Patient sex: F
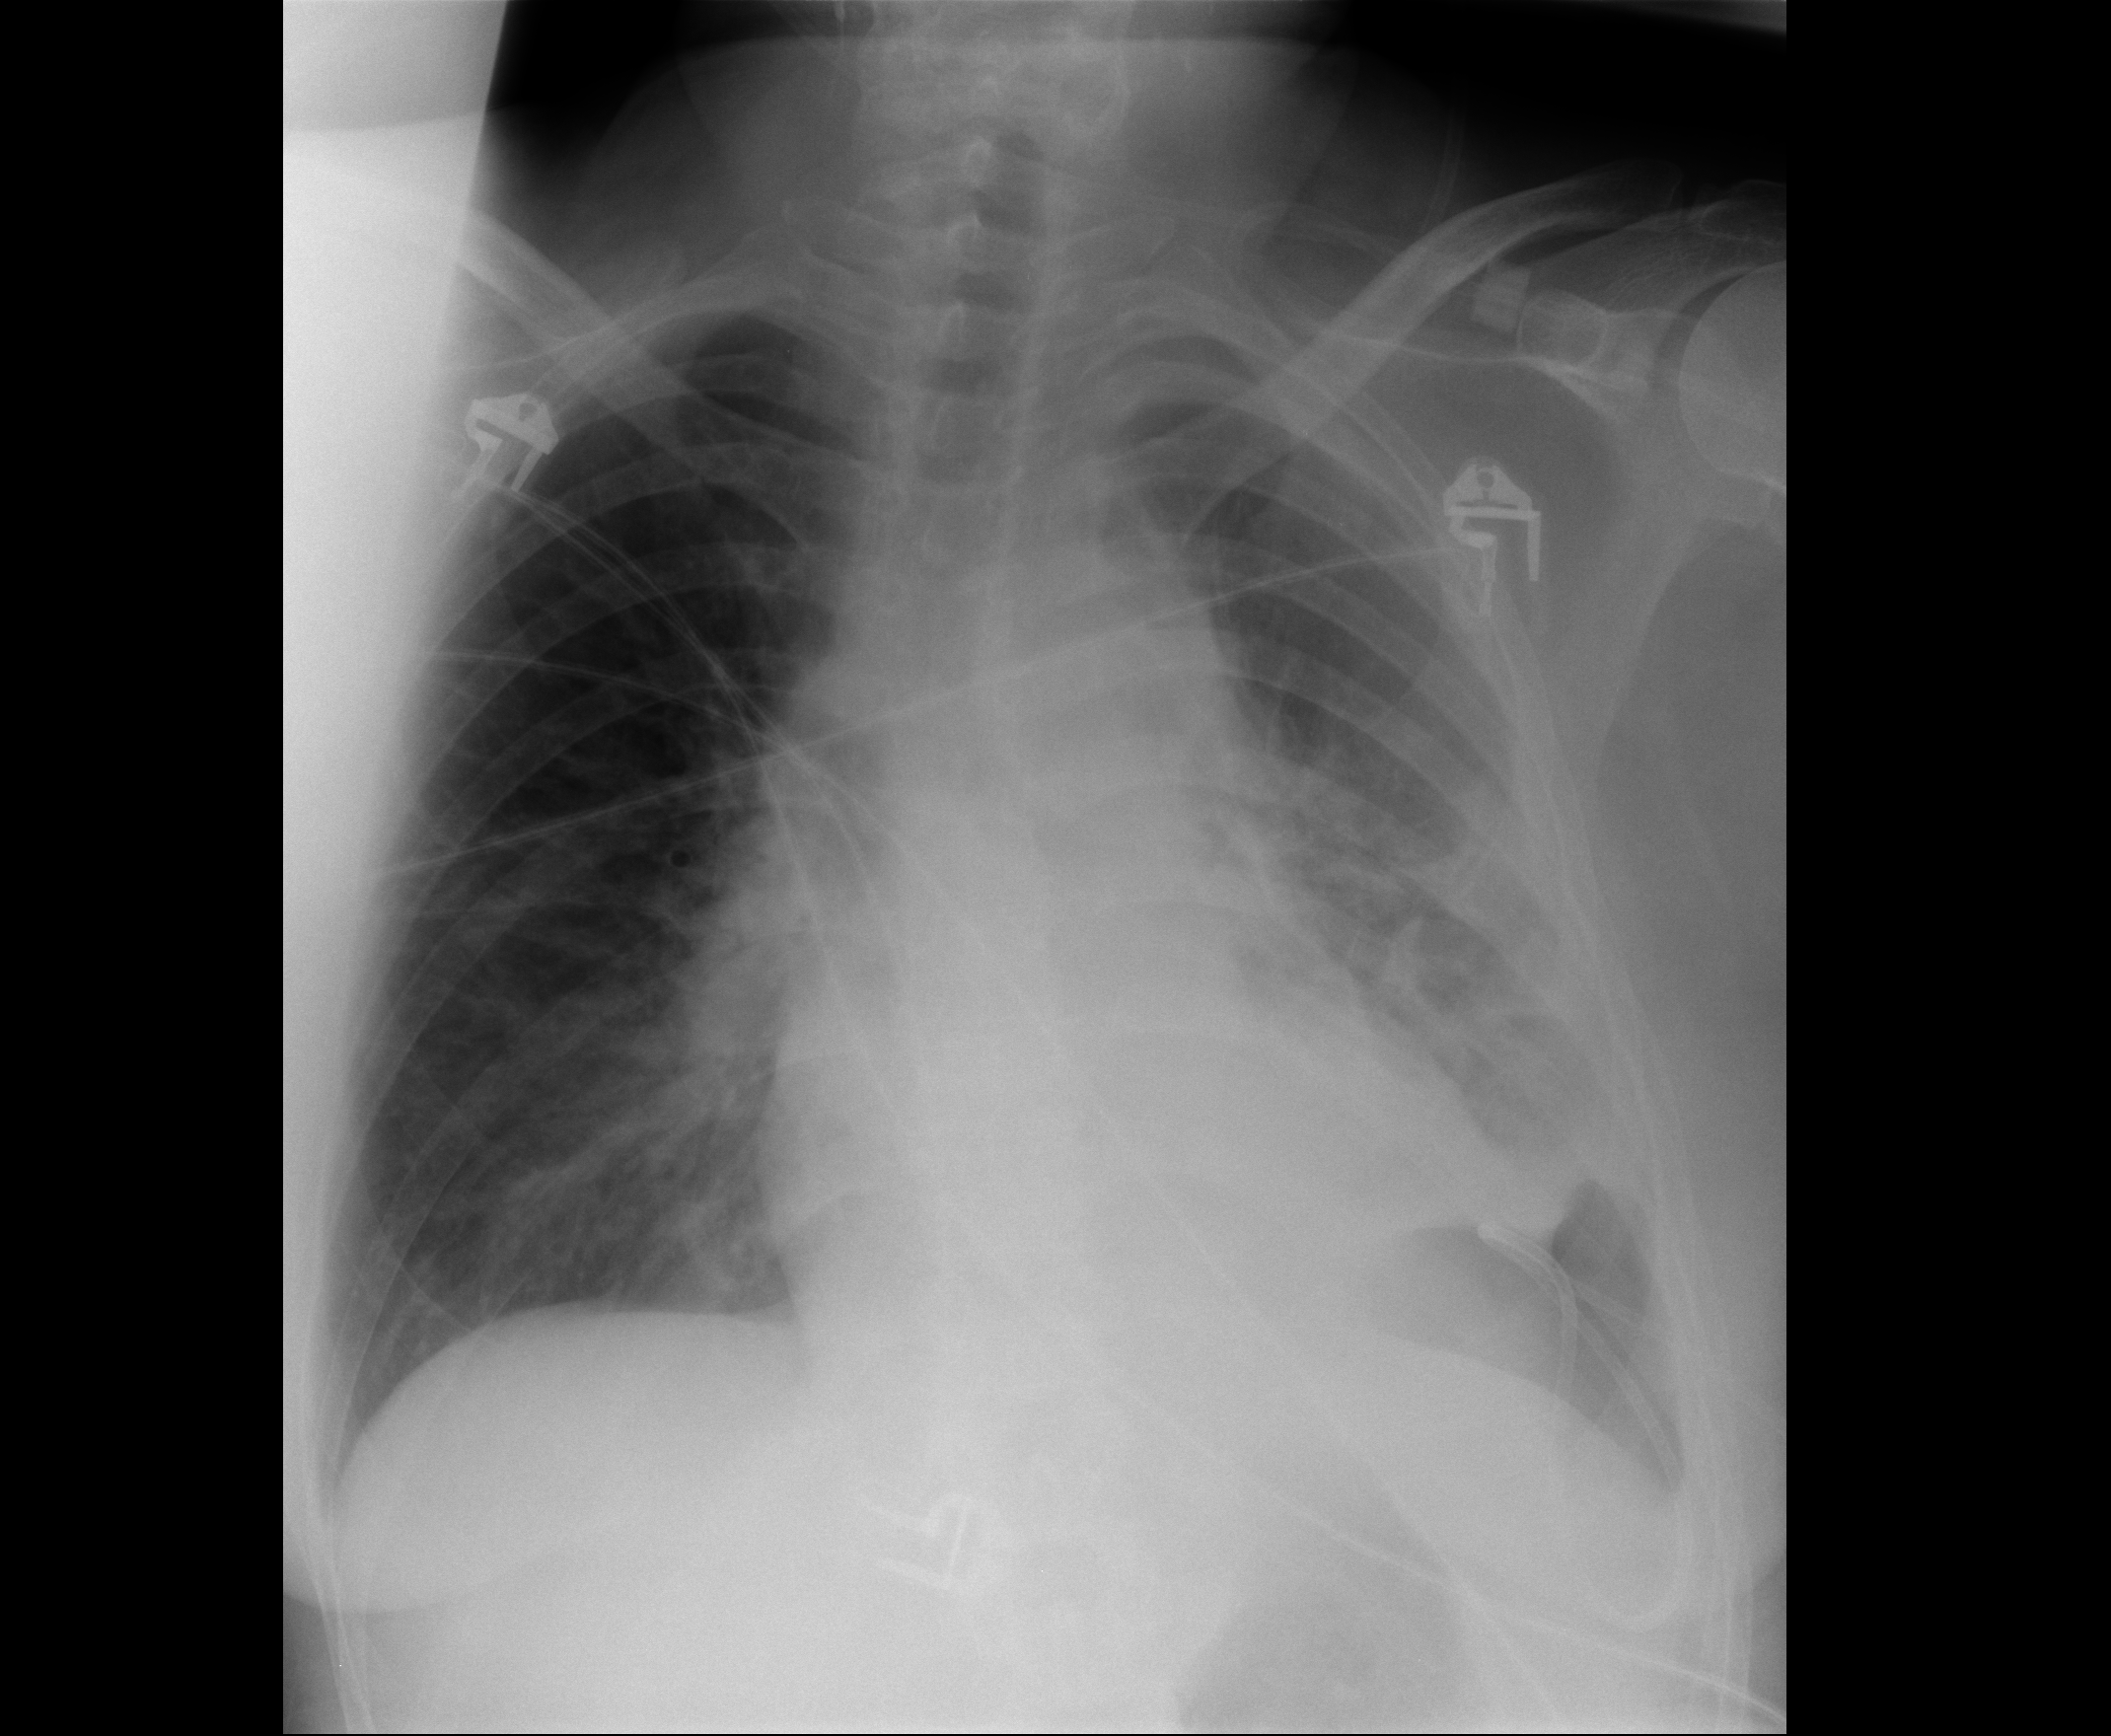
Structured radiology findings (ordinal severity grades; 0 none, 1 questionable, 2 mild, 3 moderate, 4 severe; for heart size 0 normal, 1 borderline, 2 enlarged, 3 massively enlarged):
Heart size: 2
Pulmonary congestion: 2
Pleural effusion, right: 0
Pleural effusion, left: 0
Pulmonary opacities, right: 2
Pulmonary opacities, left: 3
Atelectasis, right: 0
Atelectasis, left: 3